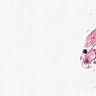
Metastatic tissue present: no